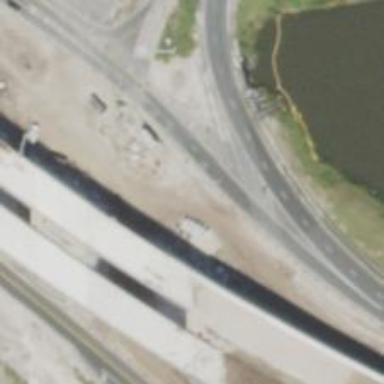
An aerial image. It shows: Motorway link.